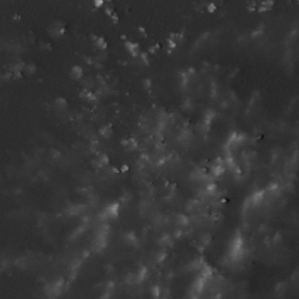
Label: non_frost